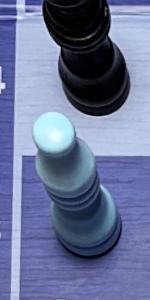
Label: Bishop_White